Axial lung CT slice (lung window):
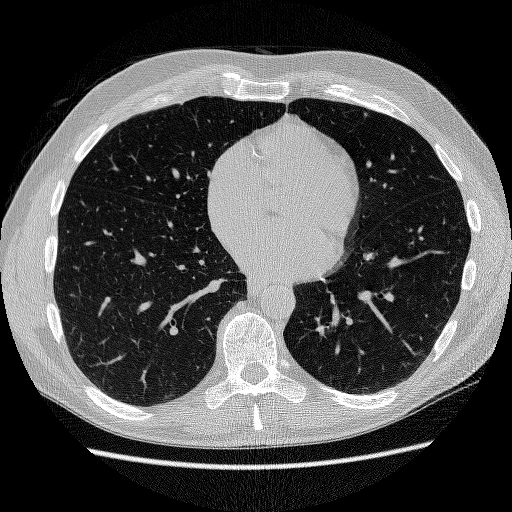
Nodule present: no